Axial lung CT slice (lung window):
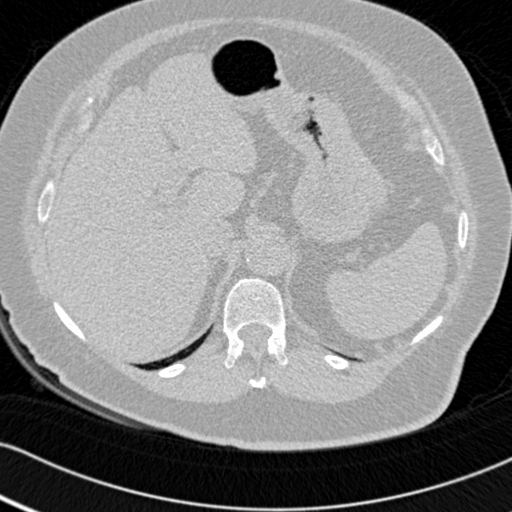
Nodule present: no